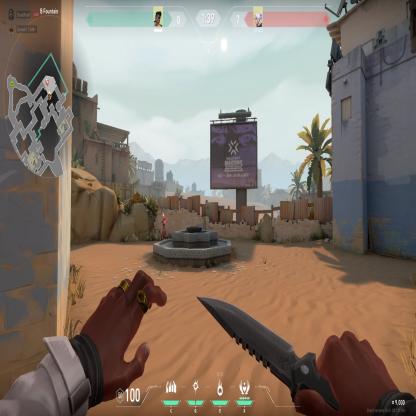
Label: enemy